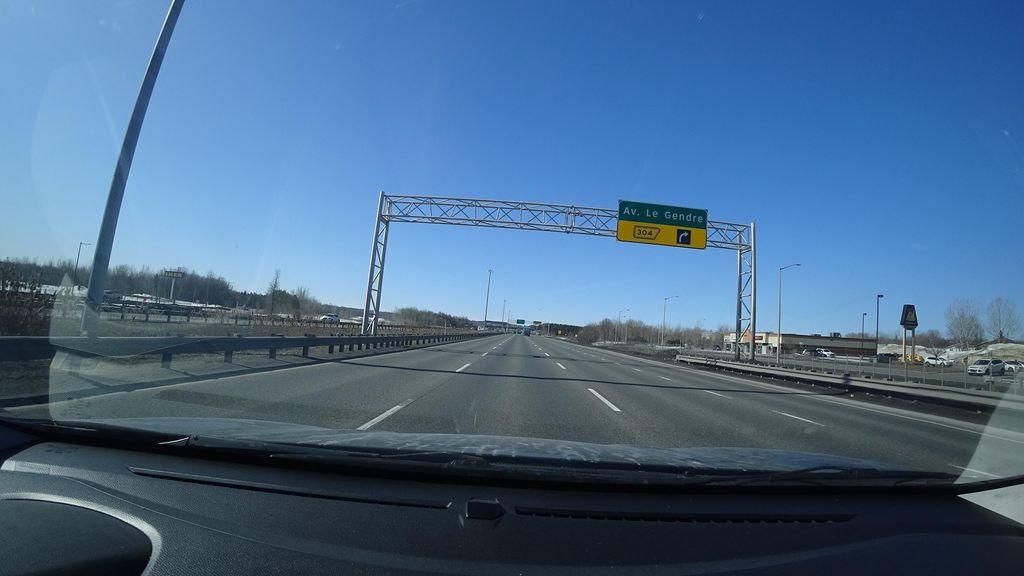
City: quebec_city